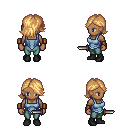
a pixel art fantasy rpg character, female body template, human, dark skin, blue vest, teal pants, light blonde swoop hairstyle, leather bracers, black shoes, dagger, four views (front, back, left, right), 2x2 character sprite sheet, small pixel art, hard edges, no anti-aliasing